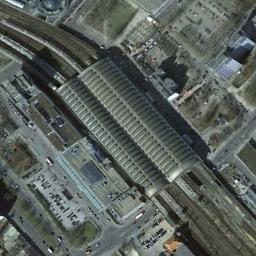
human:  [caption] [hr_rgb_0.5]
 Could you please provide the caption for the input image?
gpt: There are many buildings of different shapes beside the railway station .

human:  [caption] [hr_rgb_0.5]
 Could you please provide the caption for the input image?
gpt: The railway station is next to some buildings and the parking lot .

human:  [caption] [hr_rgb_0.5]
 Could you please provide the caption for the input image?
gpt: There is a railway station in the crowded city .

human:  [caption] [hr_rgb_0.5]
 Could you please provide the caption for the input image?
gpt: The railway station has some railways and a big building and some parking lots are next to the railway station .

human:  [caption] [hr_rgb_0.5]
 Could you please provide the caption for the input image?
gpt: There are some buildings and green lawns near the railway station .